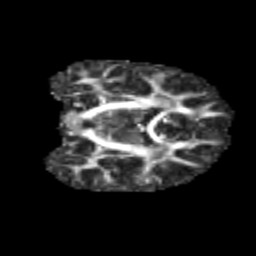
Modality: FA
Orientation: coronal
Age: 9
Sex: female
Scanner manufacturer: siemens
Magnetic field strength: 3 T
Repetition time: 3.8 s
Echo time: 0.07 s